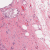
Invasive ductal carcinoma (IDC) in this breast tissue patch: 0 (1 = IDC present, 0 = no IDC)